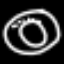
Label: donut